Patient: sex F, age 72
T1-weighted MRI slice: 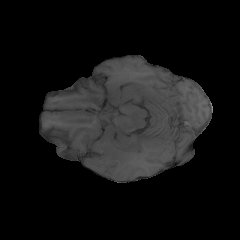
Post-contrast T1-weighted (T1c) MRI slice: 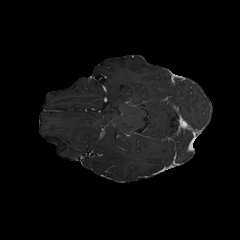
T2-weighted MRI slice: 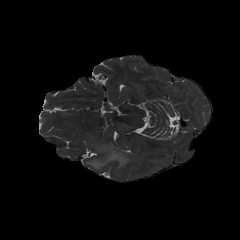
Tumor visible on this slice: yes
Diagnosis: Glioblastoma, IDH-wildtype
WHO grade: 4